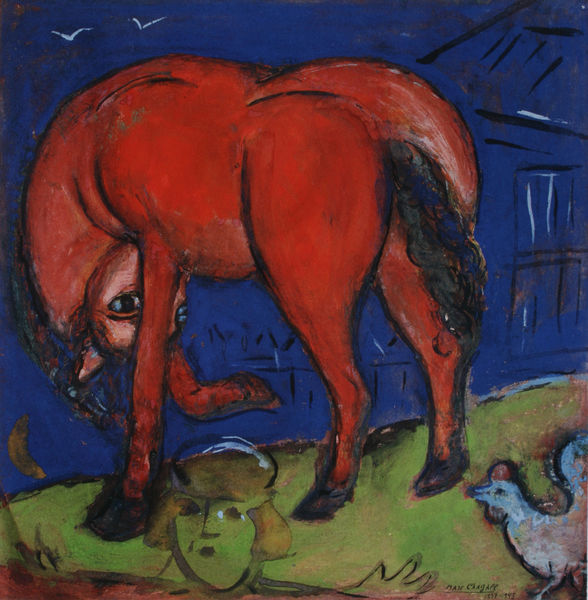
Titel: Le cheval rouge, Rotes Pferd
Künstler: Marc Chagall
Institution: Privatsammlung
Schlagwörter: blau, himmel, kopf, mann, grün, fenster, hut, ohr, schwarz, haus, rot, tiere, wiese, augen, gesicht, mensch, hände, vögel, ohren, pferd, huf, hufe, mähne, schweif, hintern, linien, möwe, mond, sichel, hahn, huhn, chagall, gockel, hühnchen, franz marc, marc